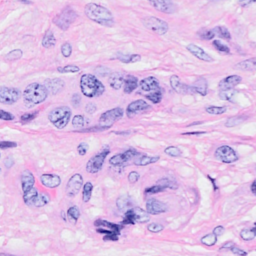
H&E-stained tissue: Breast